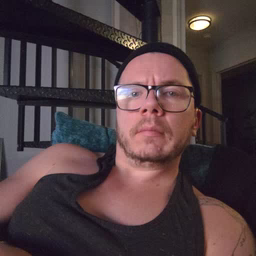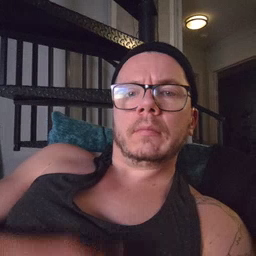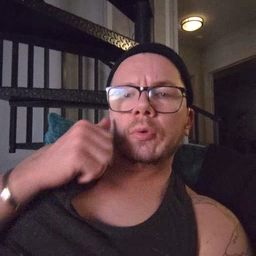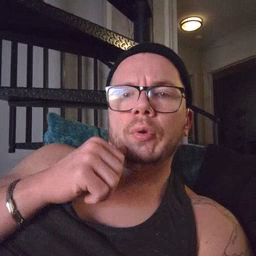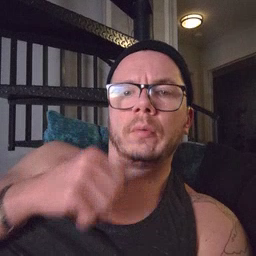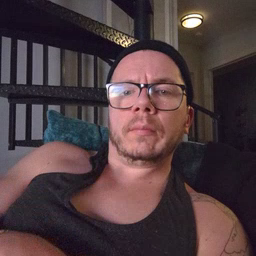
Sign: girl